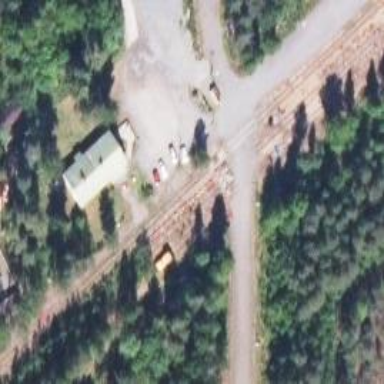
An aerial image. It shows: Railway level crossing.